Brain MRI, t1w sequence, axial 2D slice.
Patient: age 55, sex M, weight 98 kg, height 1.98 m
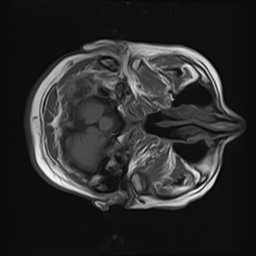